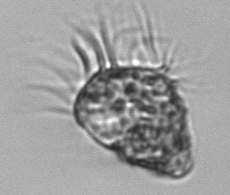
Label: Strombidium_morphotype1